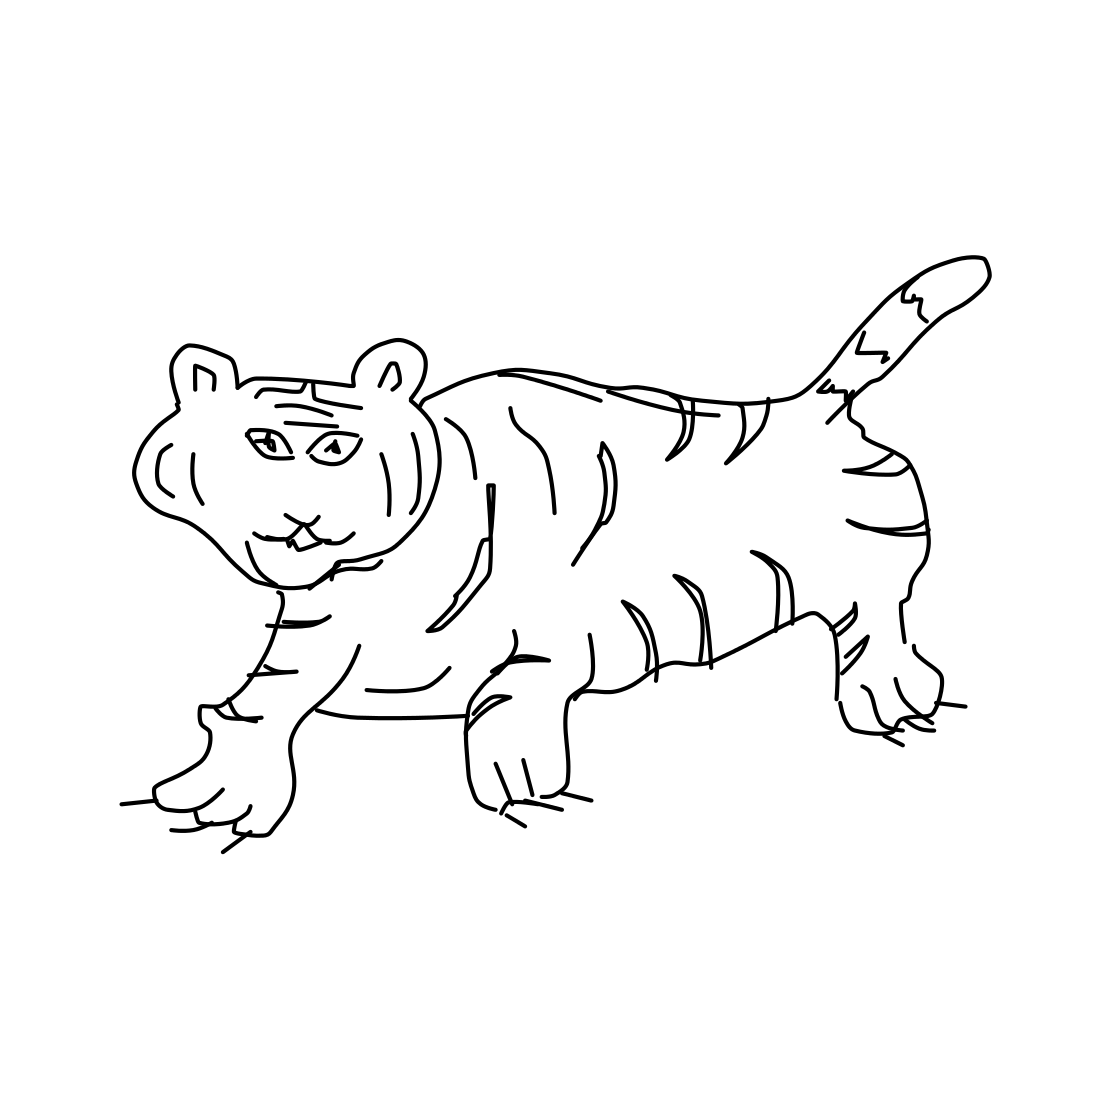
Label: tiger